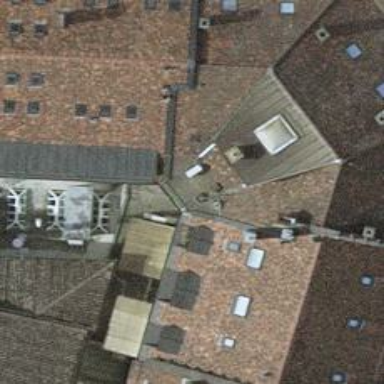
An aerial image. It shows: Gabled building with roof made of roof tiles. The roof is oriented across the building.